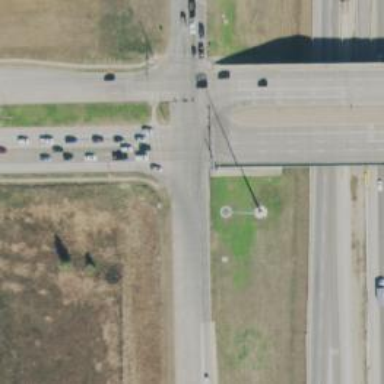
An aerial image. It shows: Secondary link road.